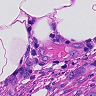
Metastatic tissue present: yes